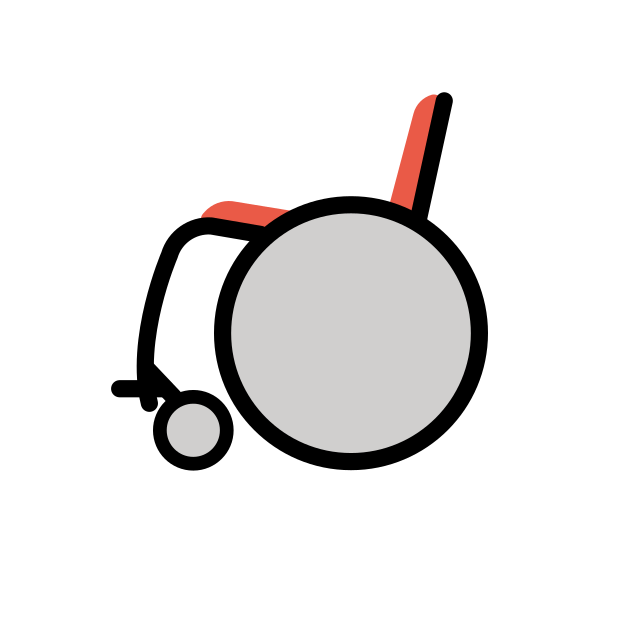
manual wheelchair